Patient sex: F
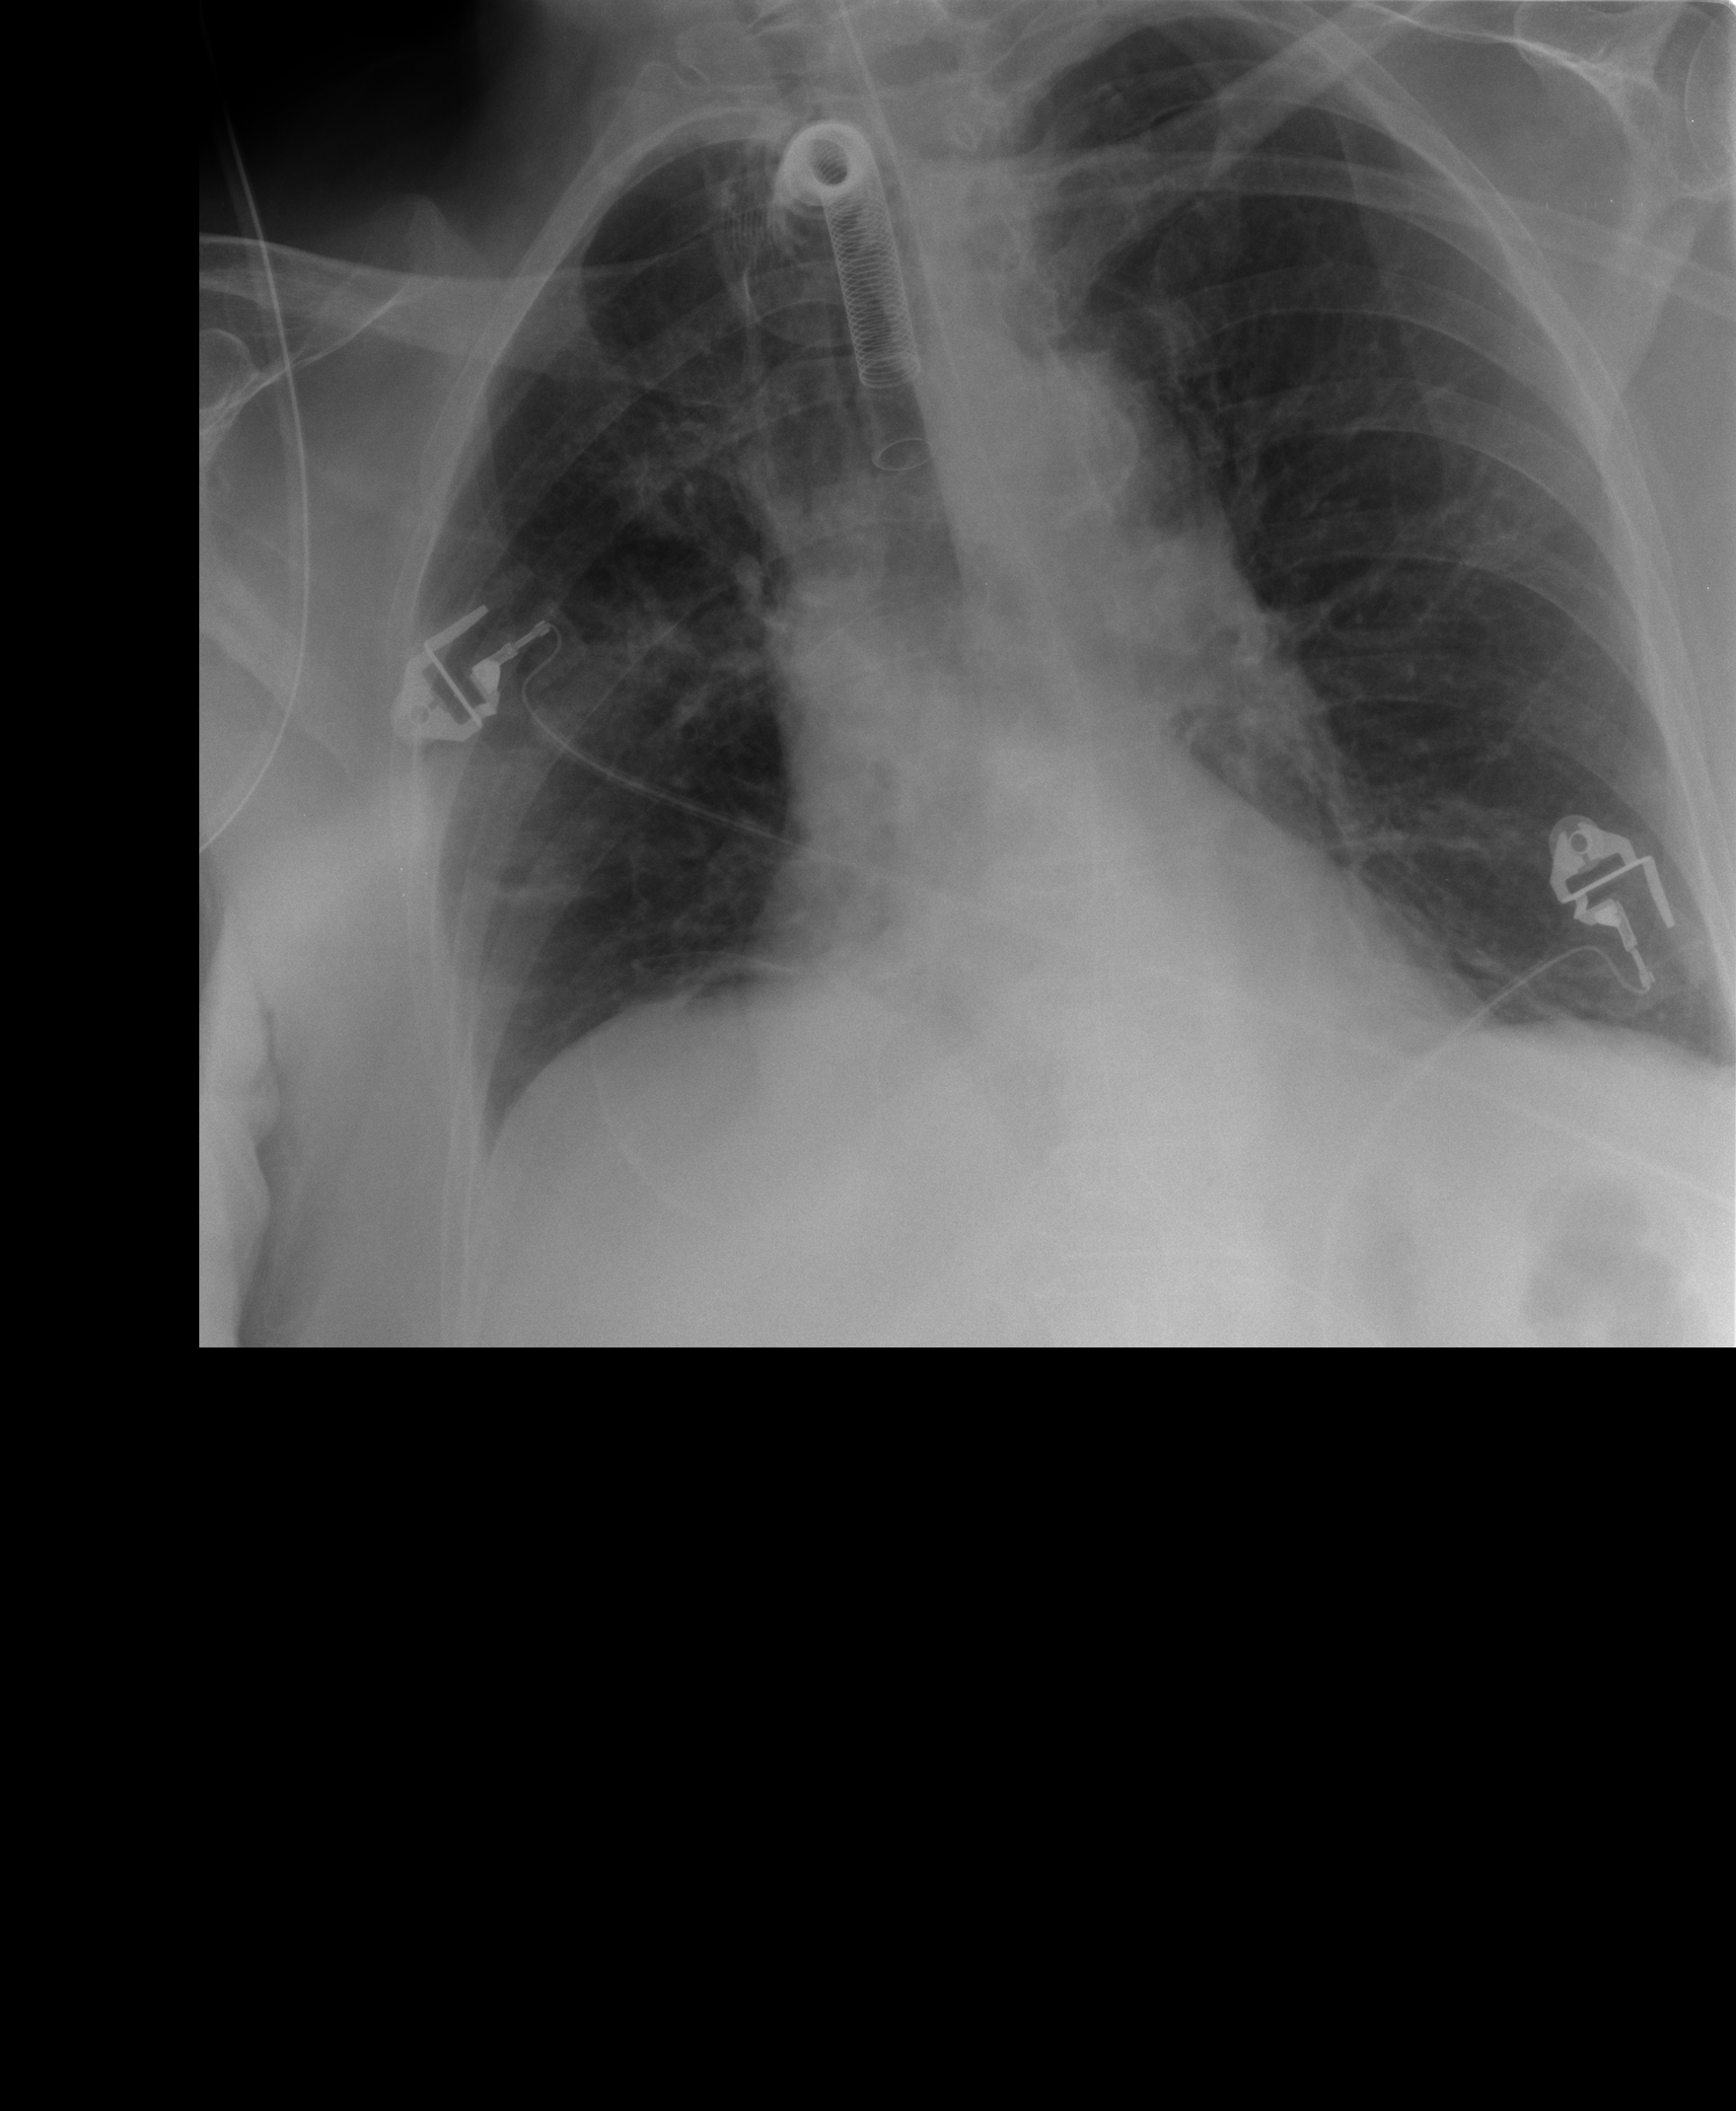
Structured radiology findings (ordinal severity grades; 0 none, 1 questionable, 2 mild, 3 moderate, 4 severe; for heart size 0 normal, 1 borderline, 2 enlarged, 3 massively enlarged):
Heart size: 1
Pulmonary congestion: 1
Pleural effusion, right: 0
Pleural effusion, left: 0
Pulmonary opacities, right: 1
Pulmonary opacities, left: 0
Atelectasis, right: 2
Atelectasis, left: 1